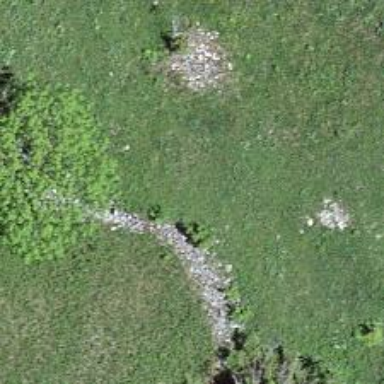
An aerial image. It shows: Unpaved path.